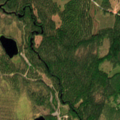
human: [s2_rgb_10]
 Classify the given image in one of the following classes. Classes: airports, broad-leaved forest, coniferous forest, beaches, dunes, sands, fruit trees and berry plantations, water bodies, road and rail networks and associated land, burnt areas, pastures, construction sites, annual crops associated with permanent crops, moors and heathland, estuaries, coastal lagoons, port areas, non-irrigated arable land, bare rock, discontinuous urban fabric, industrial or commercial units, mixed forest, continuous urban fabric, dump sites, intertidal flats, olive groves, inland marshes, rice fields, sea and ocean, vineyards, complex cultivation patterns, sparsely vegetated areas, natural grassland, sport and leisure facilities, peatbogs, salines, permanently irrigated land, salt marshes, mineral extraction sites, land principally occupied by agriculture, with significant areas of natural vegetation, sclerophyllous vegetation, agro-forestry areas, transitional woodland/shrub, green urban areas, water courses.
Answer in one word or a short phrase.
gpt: coniferous forest, mixed forest, transitional woodland/shrub